Interaction volume radius: 5 \u00c5
Interaction volume height: 35 \u00c5
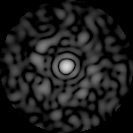
Disorder parameter: 0.8415